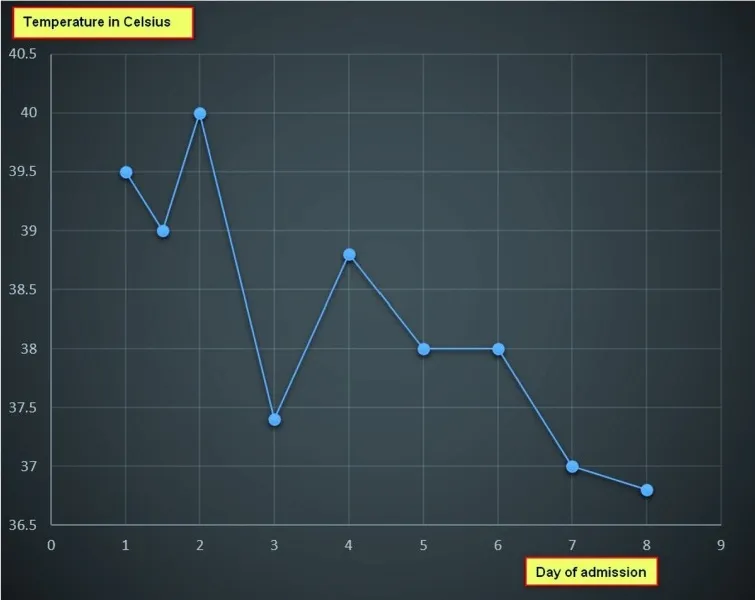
A) Fever spikes plotted from day 1 to day 5.
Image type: chart (chart)